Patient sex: M
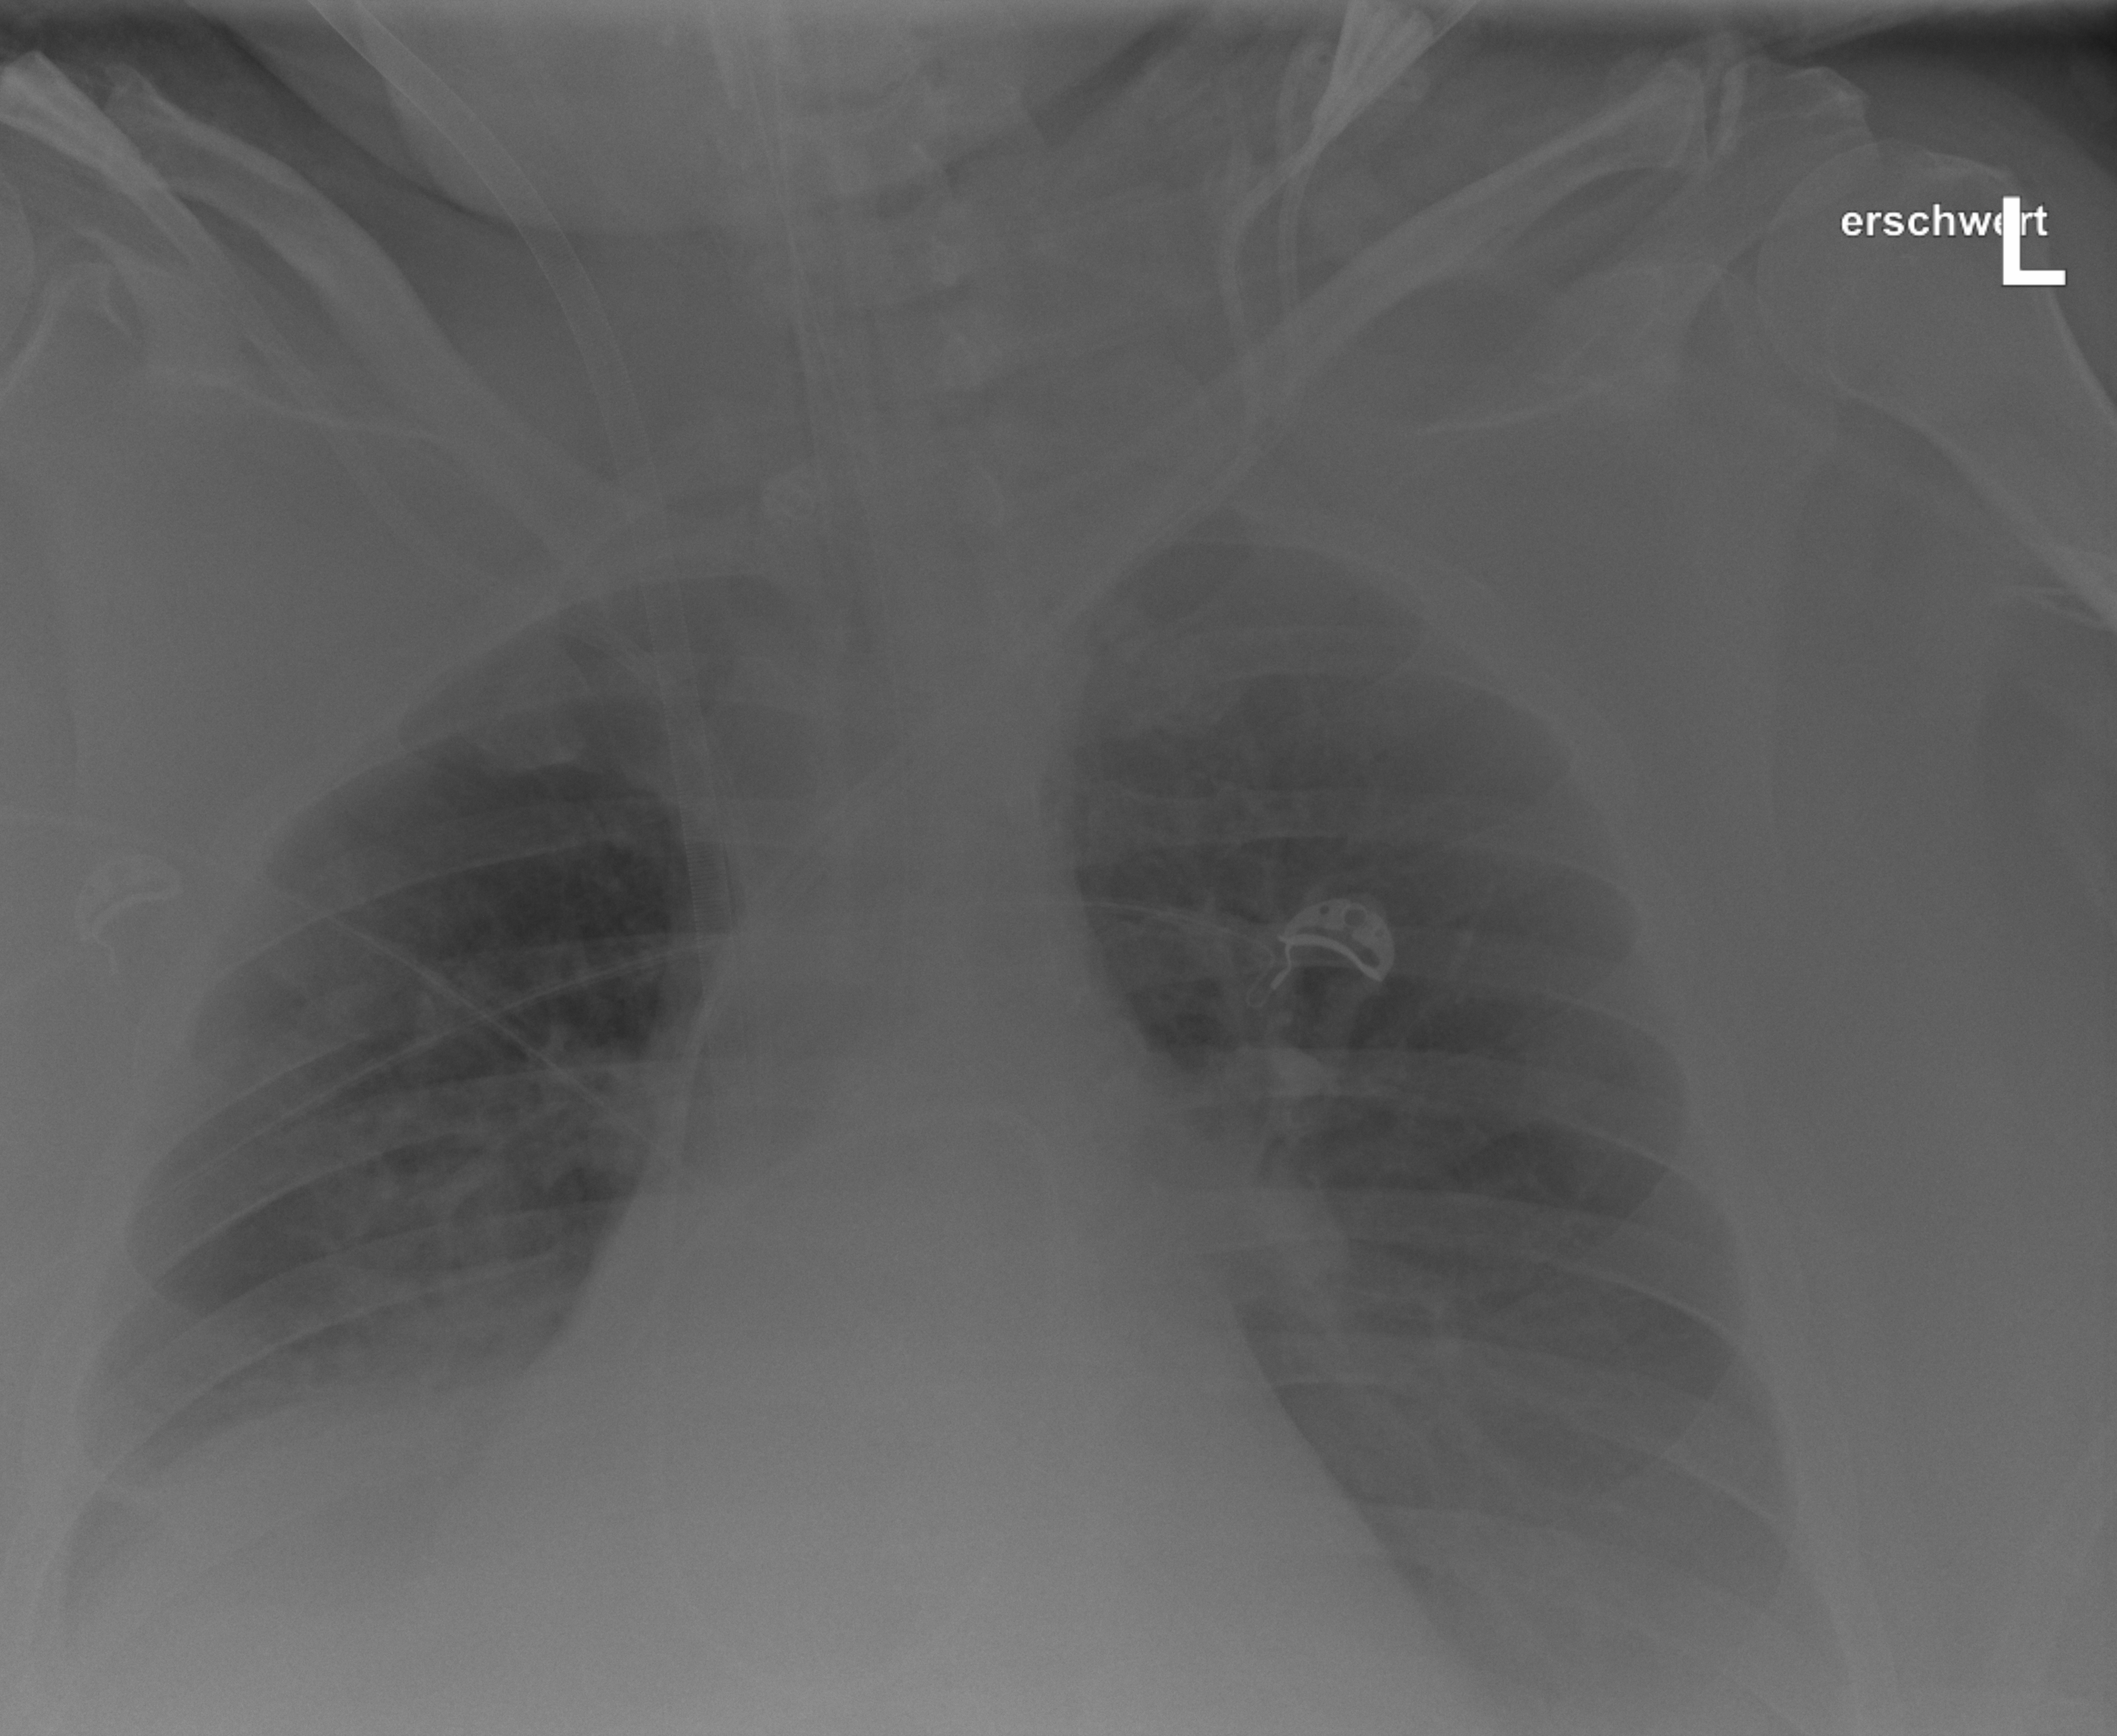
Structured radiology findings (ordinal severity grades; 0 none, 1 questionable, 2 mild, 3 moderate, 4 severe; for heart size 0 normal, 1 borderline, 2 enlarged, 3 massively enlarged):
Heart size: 3
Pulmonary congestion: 0
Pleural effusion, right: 2
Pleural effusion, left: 3
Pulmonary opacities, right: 0
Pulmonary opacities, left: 0
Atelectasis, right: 4
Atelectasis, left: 2